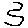
Label: zigzag